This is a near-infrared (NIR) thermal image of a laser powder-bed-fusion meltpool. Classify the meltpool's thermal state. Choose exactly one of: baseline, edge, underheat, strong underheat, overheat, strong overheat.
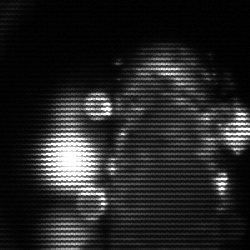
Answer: strong underheat